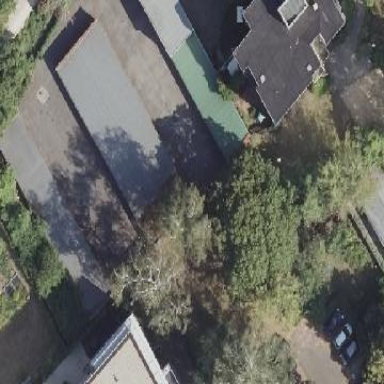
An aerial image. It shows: Group of garages.